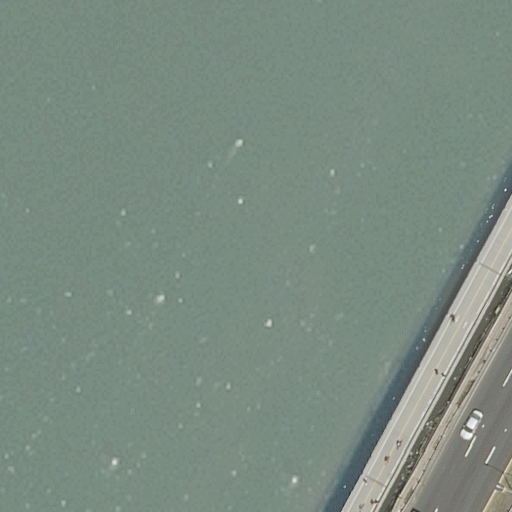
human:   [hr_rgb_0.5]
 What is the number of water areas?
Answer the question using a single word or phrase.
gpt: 1

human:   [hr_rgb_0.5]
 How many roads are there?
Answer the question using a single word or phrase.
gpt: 2

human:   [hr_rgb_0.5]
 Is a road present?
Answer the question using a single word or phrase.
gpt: yes

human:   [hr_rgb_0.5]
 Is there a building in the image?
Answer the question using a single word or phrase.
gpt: no

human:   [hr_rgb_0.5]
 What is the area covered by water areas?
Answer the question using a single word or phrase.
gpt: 9432m2

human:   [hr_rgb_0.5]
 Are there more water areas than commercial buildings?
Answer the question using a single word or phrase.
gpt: yes

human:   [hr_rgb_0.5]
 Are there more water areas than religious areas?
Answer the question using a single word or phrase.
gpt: yes

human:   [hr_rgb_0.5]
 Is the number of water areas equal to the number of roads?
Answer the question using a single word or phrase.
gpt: no

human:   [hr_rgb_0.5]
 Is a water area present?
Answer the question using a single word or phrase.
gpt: yes

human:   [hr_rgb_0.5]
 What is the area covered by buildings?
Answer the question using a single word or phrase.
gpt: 0m2

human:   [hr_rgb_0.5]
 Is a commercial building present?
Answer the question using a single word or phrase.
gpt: no

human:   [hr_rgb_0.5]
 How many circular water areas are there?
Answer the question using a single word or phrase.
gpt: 0

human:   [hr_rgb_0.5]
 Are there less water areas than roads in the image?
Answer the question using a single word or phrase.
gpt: yes

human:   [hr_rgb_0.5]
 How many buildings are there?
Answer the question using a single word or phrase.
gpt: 0

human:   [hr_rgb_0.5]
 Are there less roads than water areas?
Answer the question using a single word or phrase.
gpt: no

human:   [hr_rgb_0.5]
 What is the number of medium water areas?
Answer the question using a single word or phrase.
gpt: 0

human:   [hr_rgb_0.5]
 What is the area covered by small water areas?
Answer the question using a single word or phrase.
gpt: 0m2

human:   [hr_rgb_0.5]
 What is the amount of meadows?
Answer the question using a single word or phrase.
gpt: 0

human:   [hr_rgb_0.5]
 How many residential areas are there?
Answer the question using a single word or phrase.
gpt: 0

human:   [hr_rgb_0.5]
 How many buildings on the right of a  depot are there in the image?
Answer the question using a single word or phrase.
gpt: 0

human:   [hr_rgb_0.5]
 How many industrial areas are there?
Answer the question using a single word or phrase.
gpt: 0

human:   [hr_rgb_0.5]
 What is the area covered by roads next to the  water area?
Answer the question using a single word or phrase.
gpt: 0m2

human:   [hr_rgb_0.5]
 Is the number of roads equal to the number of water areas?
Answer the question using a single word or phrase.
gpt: no

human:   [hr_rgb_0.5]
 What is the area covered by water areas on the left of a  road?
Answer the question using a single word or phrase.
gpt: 0m2

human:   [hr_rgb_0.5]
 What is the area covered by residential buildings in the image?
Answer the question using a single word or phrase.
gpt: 0m2

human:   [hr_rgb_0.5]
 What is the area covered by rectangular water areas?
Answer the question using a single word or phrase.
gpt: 9432m2

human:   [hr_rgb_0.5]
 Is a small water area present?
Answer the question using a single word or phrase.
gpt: no

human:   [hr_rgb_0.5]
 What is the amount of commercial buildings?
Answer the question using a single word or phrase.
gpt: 0

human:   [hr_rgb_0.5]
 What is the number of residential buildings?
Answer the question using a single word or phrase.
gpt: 0

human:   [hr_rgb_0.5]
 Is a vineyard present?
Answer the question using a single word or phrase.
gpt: no

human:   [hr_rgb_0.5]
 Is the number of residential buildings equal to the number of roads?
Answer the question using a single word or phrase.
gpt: no

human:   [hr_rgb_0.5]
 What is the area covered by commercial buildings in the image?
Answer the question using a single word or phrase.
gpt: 0m2

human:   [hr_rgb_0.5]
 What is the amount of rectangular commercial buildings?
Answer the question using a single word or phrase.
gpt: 0

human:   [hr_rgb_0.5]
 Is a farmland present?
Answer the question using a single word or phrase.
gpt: no

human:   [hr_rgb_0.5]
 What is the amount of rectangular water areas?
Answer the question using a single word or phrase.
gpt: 1

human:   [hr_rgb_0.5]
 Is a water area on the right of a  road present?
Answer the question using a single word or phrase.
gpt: no

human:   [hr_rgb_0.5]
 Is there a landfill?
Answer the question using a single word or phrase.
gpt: no

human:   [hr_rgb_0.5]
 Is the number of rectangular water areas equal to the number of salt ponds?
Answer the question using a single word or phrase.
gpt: no

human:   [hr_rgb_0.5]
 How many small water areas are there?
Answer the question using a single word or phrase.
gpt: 0

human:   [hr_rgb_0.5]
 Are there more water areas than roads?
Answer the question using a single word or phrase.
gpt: no

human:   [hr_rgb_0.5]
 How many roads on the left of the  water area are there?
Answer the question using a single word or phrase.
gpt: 0

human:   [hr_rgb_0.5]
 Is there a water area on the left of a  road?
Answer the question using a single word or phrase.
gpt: no

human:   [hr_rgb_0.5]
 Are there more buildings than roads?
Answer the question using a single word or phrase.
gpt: no

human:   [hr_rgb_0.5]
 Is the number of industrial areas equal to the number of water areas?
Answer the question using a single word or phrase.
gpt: no

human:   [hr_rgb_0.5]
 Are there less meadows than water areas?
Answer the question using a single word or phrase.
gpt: yes

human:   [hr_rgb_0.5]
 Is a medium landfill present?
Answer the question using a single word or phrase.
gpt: no

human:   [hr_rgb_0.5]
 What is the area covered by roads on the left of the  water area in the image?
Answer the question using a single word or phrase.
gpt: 0m2

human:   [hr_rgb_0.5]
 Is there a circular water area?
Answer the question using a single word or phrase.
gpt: no

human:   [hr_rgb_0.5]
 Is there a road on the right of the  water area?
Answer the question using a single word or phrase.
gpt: yes

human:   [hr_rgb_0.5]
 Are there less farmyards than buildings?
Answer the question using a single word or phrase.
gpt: no

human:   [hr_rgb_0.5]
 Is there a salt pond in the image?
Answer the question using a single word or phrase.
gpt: no

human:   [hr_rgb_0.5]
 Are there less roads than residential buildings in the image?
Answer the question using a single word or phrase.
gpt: no

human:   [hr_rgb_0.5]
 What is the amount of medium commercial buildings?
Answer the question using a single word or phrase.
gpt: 0

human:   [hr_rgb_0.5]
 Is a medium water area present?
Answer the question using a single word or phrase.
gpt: no

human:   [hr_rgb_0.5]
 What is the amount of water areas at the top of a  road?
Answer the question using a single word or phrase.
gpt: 0

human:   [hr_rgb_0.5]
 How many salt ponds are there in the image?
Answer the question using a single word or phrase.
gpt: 0

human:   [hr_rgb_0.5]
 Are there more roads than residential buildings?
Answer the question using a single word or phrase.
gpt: yes

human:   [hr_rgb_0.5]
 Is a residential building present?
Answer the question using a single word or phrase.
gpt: no

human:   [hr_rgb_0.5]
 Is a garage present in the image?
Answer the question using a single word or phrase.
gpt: no

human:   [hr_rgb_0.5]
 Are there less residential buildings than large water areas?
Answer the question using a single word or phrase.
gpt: yes

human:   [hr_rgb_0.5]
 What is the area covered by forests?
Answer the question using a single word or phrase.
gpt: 0m2

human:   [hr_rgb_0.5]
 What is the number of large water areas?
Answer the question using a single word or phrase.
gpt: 1

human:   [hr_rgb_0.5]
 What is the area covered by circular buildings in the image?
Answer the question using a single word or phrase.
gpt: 0m2

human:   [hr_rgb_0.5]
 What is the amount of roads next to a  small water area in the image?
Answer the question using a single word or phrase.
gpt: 0